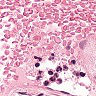
Metastatic tissue present: no